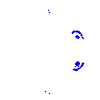
Particle: electron